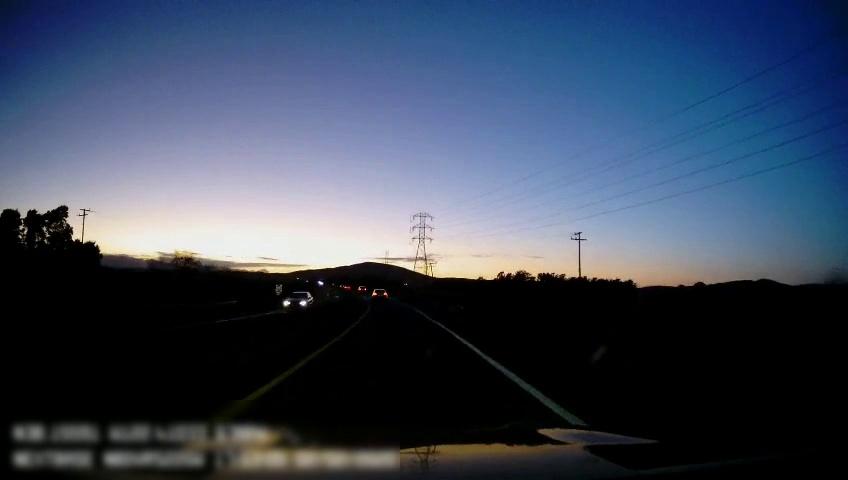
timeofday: Dusk/Dawn/Twilight
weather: Other
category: Drivable Space
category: Drivable Space
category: Vehicles | Car
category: Vehicles | SUV
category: Vehicles | Car
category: Lanes | Current Lane
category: Lanes | Current Lane
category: Lanes | Opposite Lane
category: Traffic | Signs